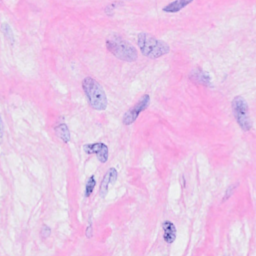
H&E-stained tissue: Breast